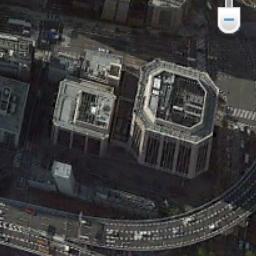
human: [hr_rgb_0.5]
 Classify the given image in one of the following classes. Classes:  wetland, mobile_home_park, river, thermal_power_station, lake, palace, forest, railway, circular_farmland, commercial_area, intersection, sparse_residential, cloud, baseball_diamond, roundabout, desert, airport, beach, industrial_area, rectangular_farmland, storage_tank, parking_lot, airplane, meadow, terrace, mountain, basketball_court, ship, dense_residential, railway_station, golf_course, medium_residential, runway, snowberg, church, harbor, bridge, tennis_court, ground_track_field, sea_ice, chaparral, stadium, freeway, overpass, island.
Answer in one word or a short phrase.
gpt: commercial_area